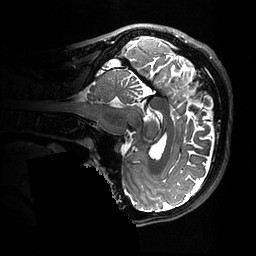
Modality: T2w
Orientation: sagittal
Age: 27
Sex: male
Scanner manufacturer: ge
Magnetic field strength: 3 T
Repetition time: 3.202 s
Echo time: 0.0669 s